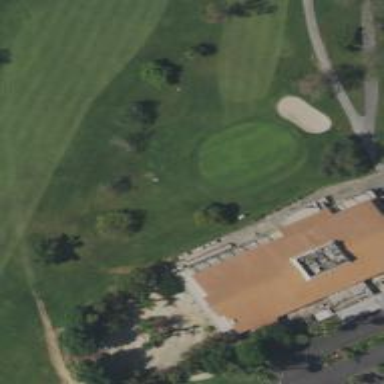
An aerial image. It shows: View of golf hole.